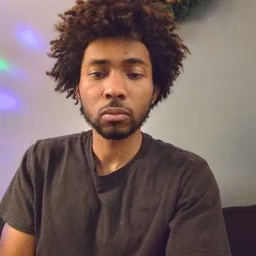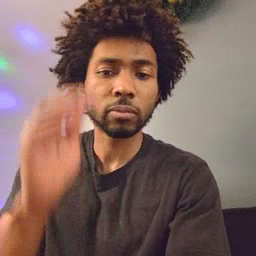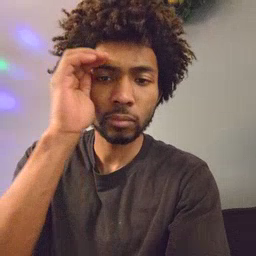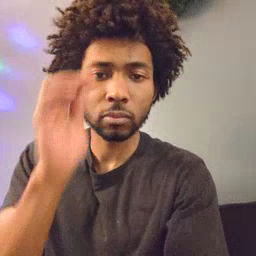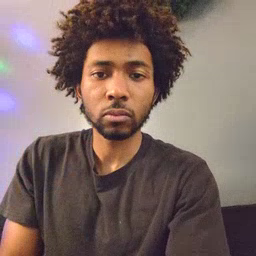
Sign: listen